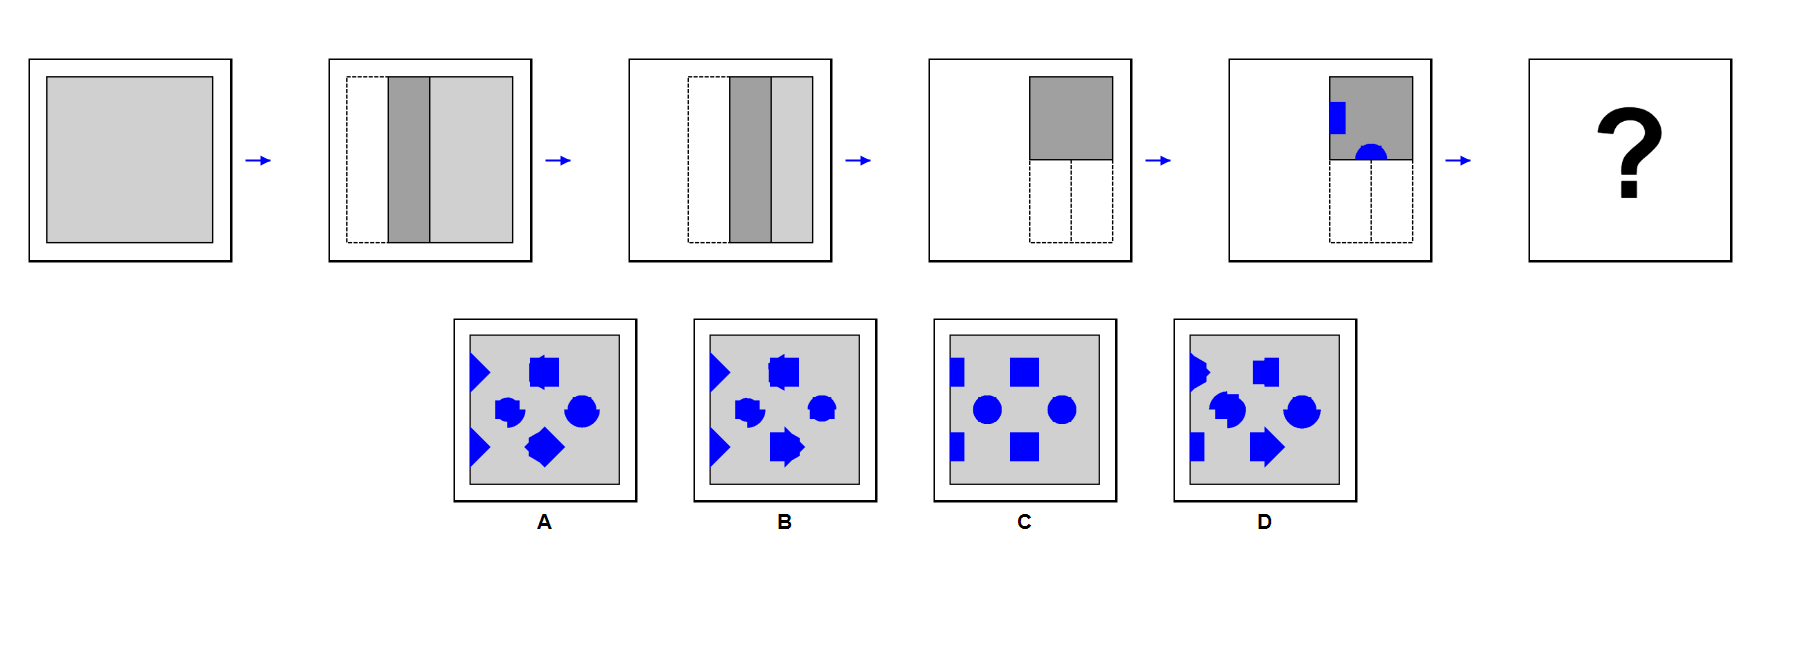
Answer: C